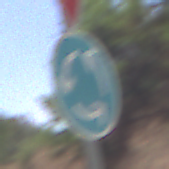
Verkehrszeichen: Kreisverkehr
Zusatzzeichen oben: VorfahrtGewaehren
Umgebung: Outdoor, RoadRail
Tageszeit: Midday
Wetter: Clear
Licht: Natural
Jahreszeit: NotSpecified
Kontrast: HighContrast